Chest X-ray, PA view. Patient: 46 years old, sex F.
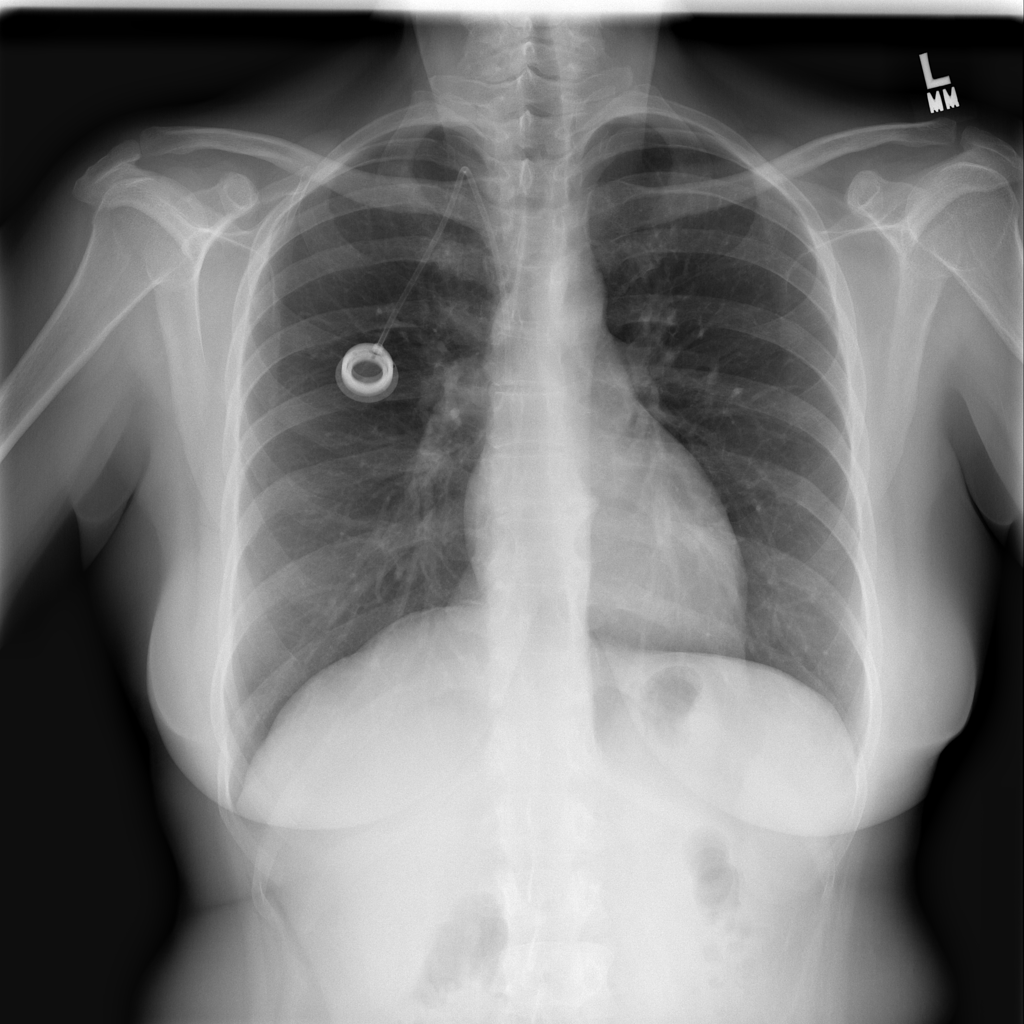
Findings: No Finding